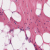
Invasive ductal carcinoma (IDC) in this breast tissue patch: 0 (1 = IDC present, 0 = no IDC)